Aerial crown-view tile of a tropical tree (Barro Colorado Island, Panama), acquired 20250124:
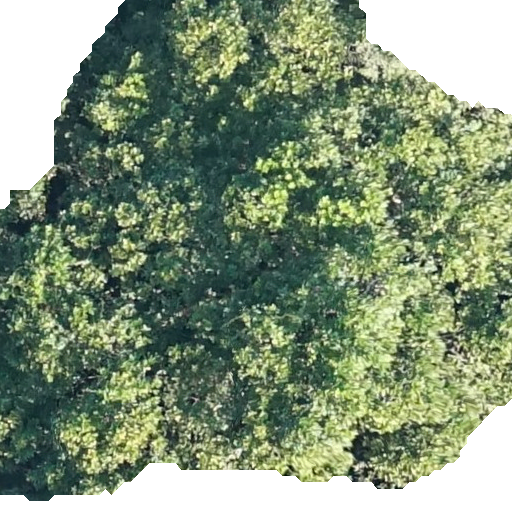
Species: Anacardium excelsum
GBIF accepted scientific name: Anacardium excelsum
Crown area: 406.264 m²